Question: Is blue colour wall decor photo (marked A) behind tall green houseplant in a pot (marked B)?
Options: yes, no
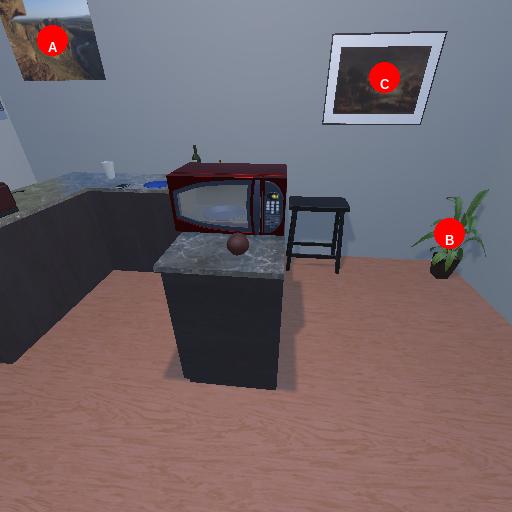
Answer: yes